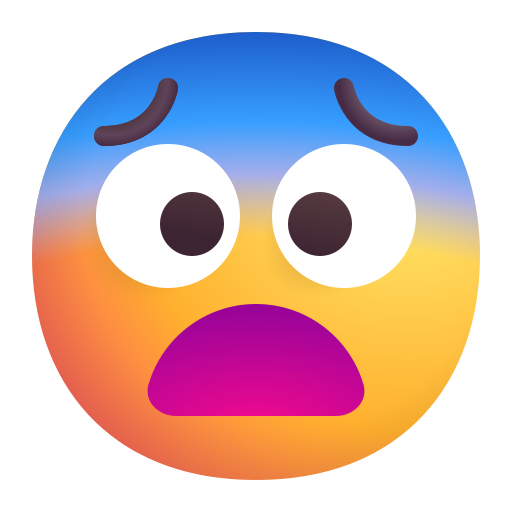
fearful face color